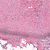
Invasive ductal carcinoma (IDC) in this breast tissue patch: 0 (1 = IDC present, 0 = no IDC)